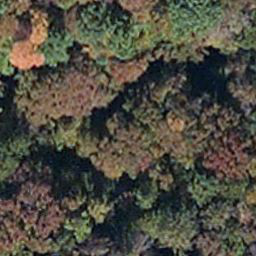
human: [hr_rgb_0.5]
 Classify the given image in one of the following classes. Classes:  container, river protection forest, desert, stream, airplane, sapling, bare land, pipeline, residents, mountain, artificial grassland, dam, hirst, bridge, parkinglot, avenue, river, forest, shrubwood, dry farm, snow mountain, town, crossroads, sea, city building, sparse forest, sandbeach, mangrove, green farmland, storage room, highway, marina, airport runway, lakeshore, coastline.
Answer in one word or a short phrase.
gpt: mangrove